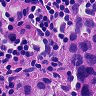
Metastatic tissue present: yes